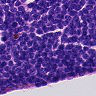
Metastatic tissue present: no